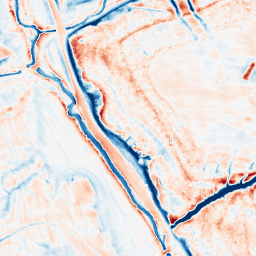
Category: edge_preserving
Decomposition family: anisotropic_diffusion
Decomposition parameters: iterations: 50
kappa: 50
gamma: 0.2
Upsampling method: cubic_catmull_rom
Upsampling parameters: scale: 4
Upsampling scale: 4